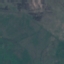
Land use / land cover: HerbaceousVegetation